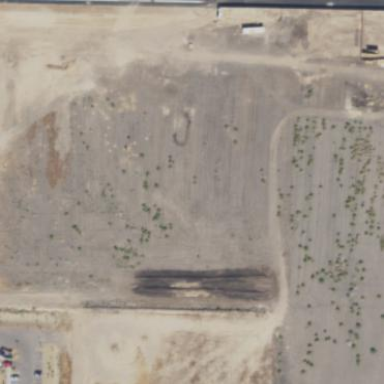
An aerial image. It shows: Brownfield area.